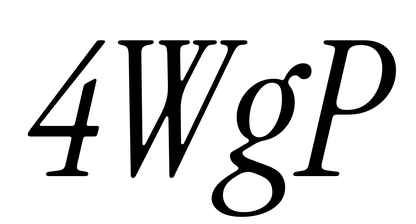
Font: InstrumentSerif-Italic